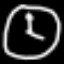
Label: clock